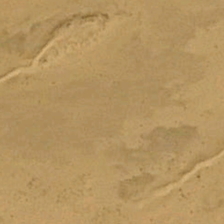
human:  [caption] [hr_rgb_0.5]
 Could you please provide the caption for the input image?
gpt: a piece of sand in the desert is like fish scale .

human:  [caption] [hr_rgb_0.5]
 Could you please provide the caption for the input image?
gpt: a piece of desert is dusty ,barren and desolate .

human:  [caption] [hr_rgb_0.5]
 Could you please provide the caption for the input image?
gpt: two signs are in a piece of yellow desert .

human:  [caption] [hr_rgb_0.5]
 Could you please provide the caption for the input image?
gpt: two signs are in a piece of yellow desert .

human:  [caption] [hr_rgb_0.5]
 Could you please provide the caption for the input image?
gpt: a piece of sand in the desert is like fish scale .